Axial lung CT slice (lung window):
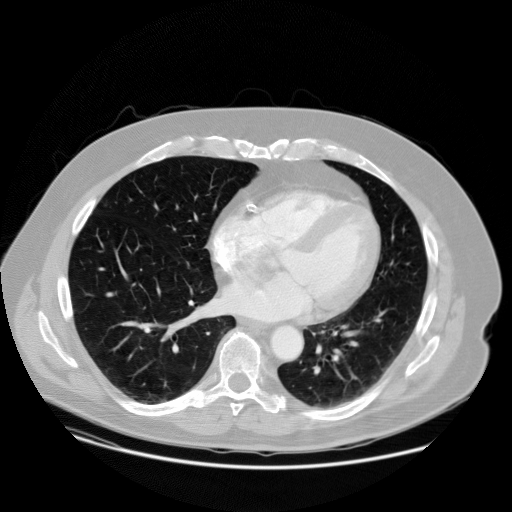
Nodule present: no